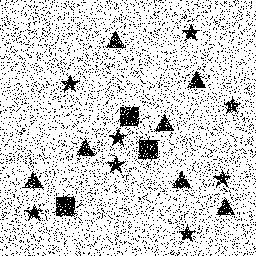
Squares: 3
Triangles: 7
Stars: 8
Total shapes: 18